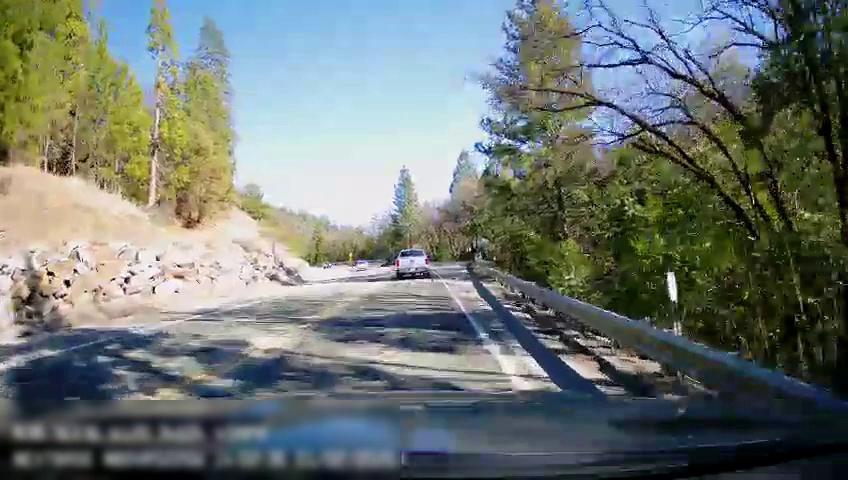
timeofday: Day
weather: Sunny
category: Drivable Space
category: Drivable Space
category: Vehicles | Truck
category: Vehicles | Car
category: Lanes | Opposite Lane
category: Lanes | Current Lane
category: Lanes | Opposite Lane
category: Lanes | Current Lane